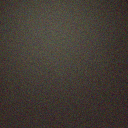
Screen state: off